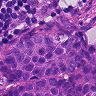
Metastatic tissue present: yes